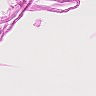
Metastatic tissue present: no